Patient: sex M, age 69
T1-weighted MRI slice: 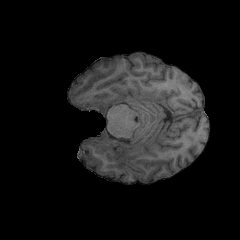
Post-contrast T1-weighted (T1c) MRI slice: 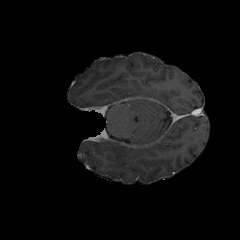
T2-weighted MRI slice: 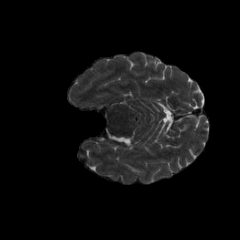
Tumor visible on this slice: no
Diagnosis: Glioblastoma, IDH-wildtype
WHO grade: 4